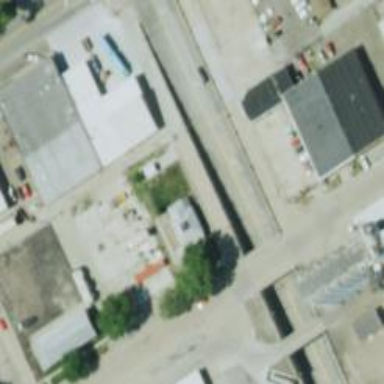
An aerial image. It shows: Alleyway designated as service road.